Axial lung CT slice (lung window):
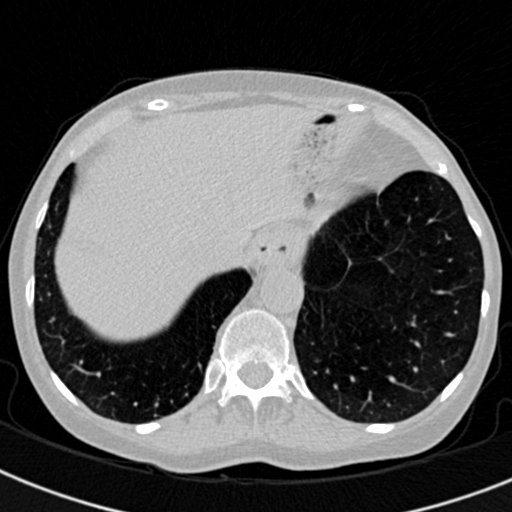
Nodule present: no